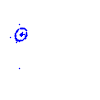
Particle: pion